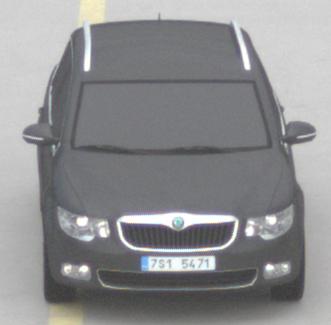
Make: Skoda
Model: Superb Combi 1.4 TSI
Detailed model: Superb (II) Combi
Model produced from: 2010/01
Model produced until: 2011/10
Doors: 5
Color: gray
Road condition: dry road
Daytime: midday
Contrast: low contrast